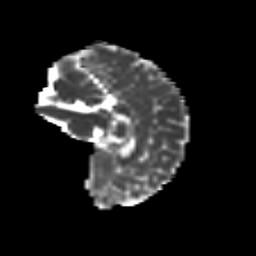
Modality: MD
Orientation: sagittal
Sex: male
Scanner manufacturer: siemens
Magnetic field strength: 3 T
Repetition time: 5 s
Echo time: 0.071 s